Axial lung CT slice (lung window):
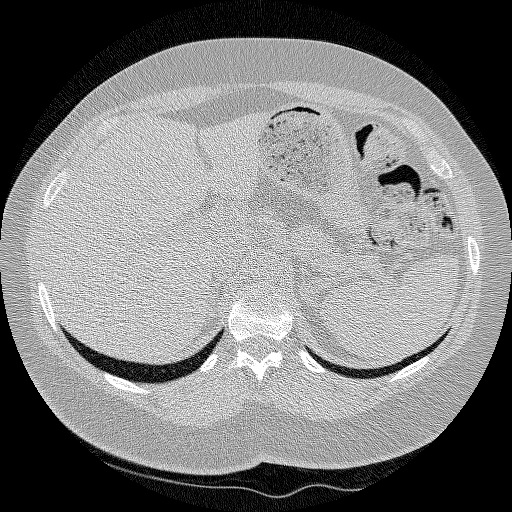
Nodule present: no